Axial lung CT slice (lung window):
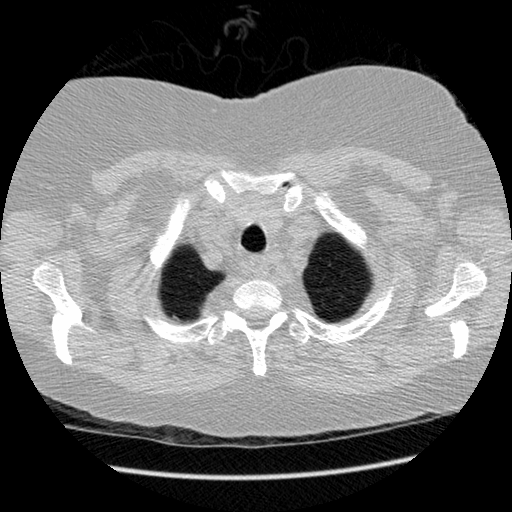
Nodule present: no